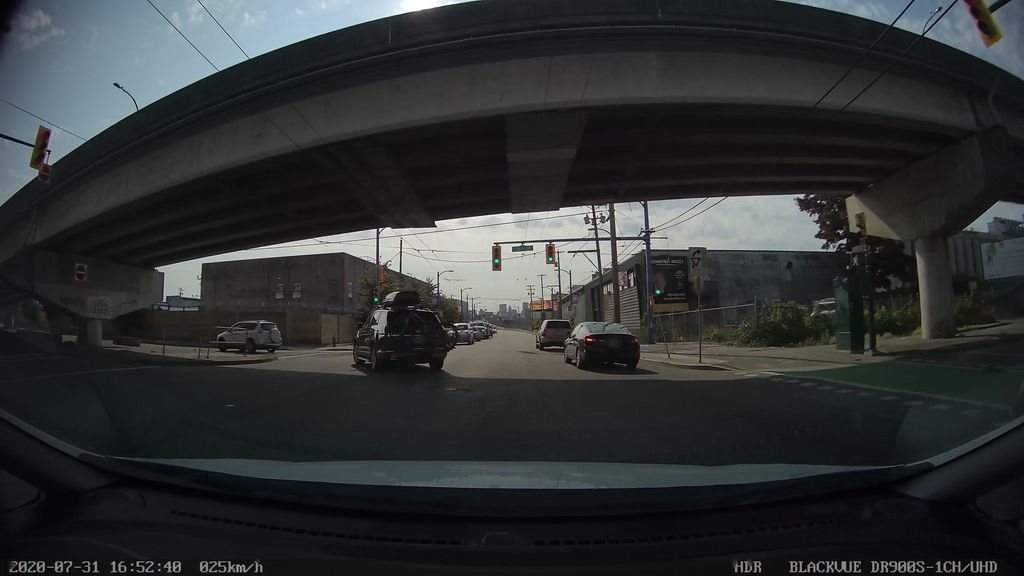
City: vancouver